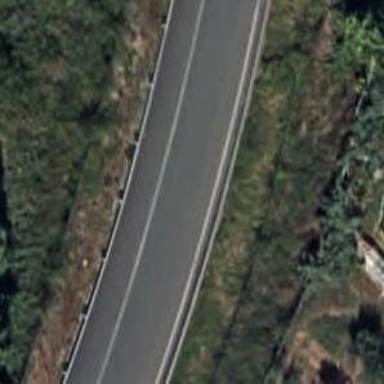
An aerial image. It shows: Primary link highway.